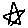
Label: star